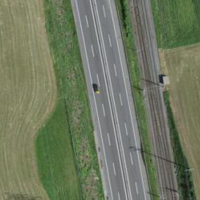
EUNIS habitat code: 57
Species observed at this site:
Milvus milvus